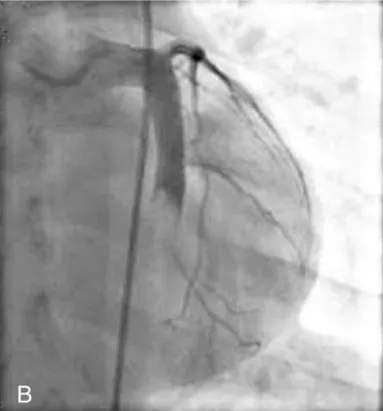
Antero-posterior caudal view. After several attempted thrombus aspirations, only TIMI 2 flow was restored in the second obtuse marginal branch.
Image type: radiology (x_ray)